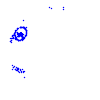
Particle: pion